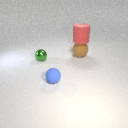
small blue rubber sphere to the right of small green metal sphere